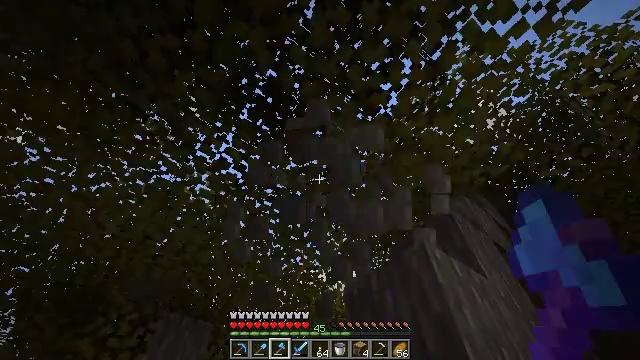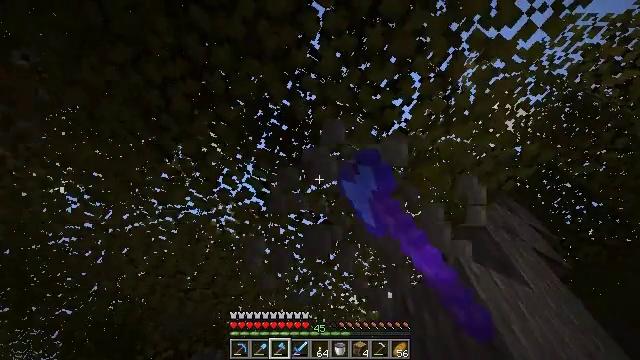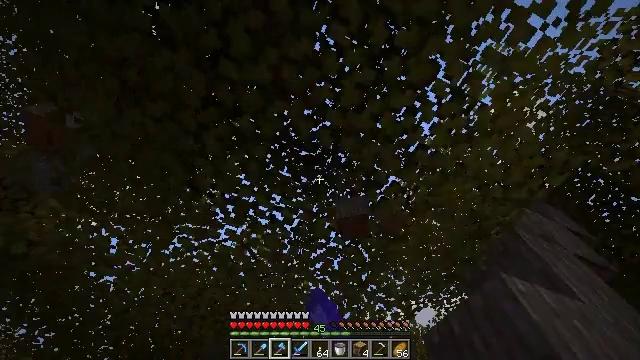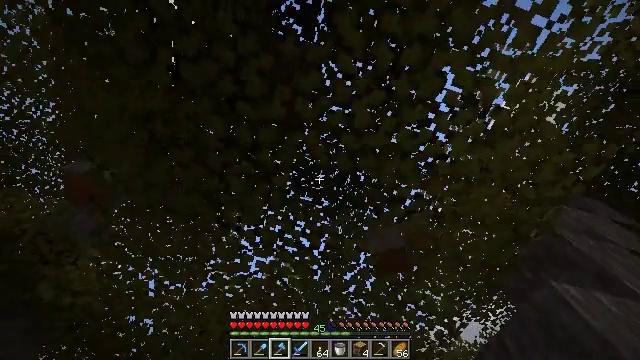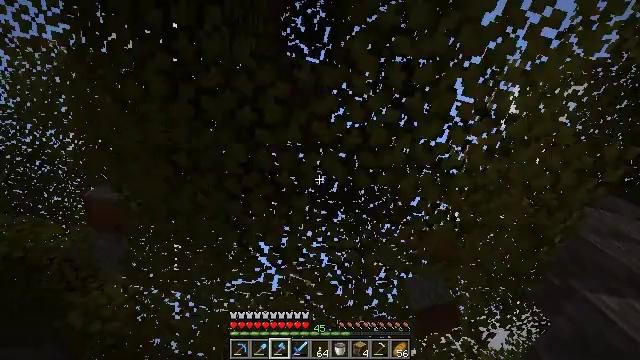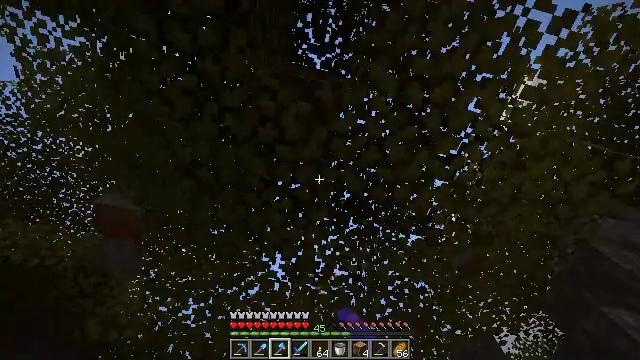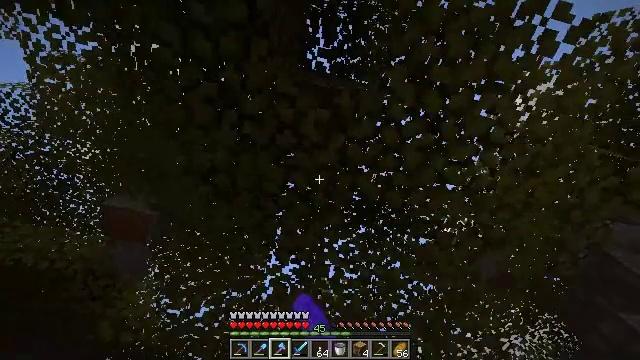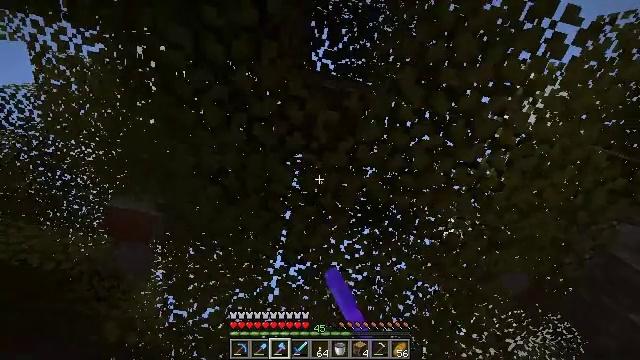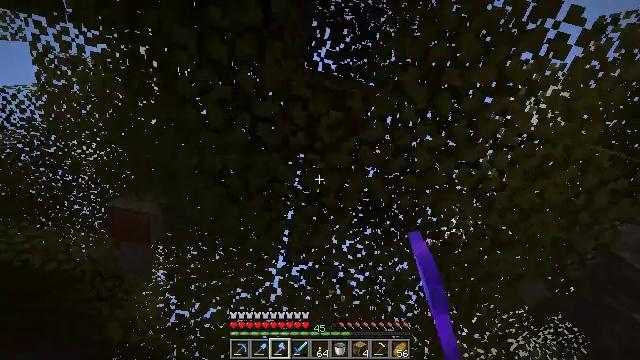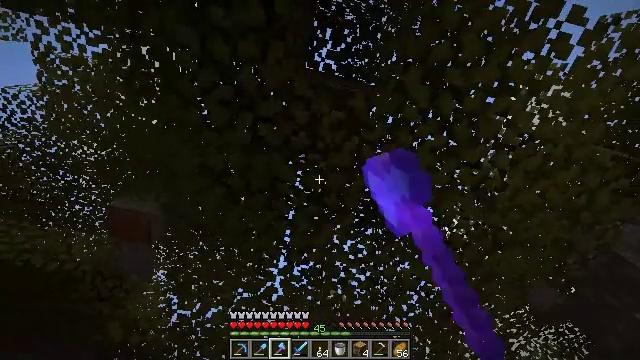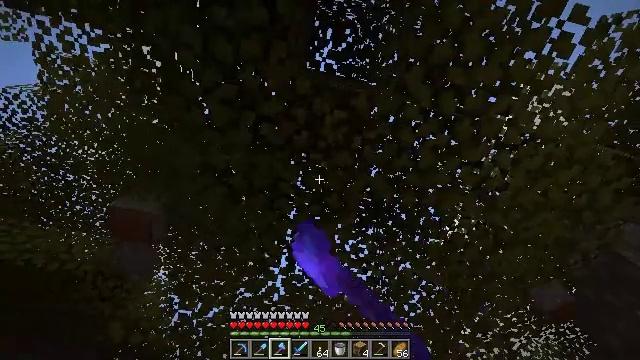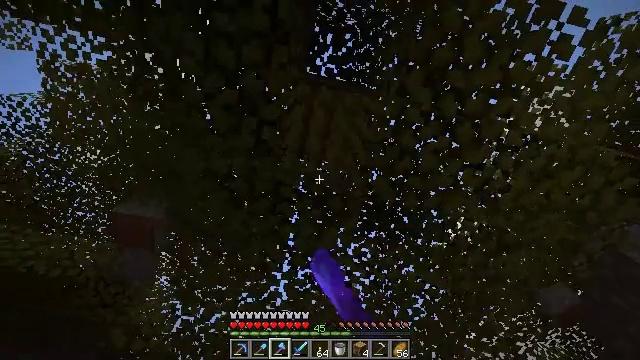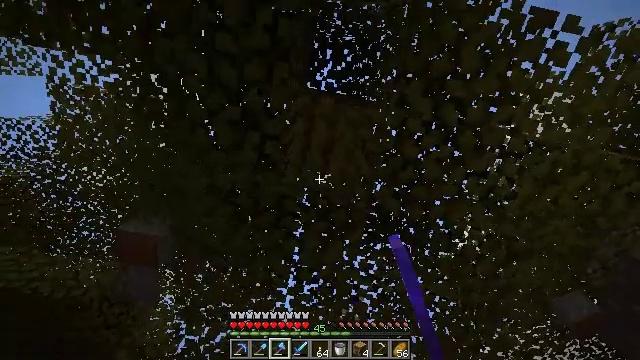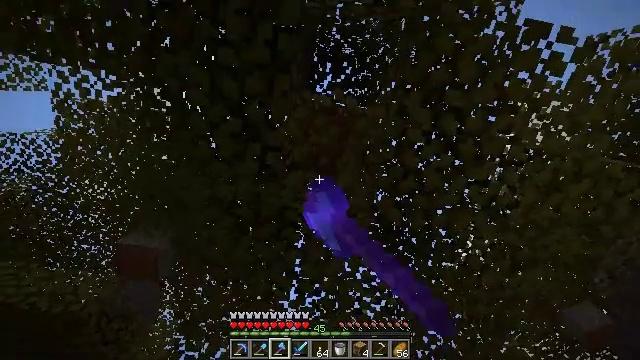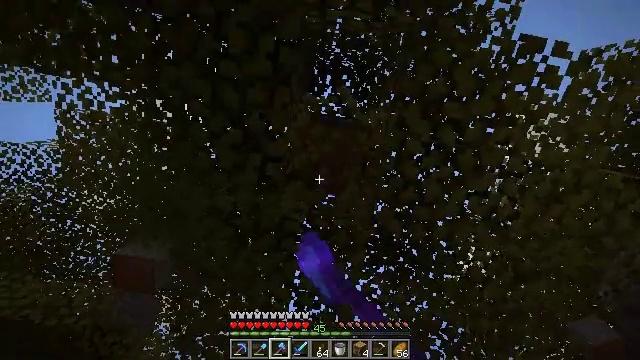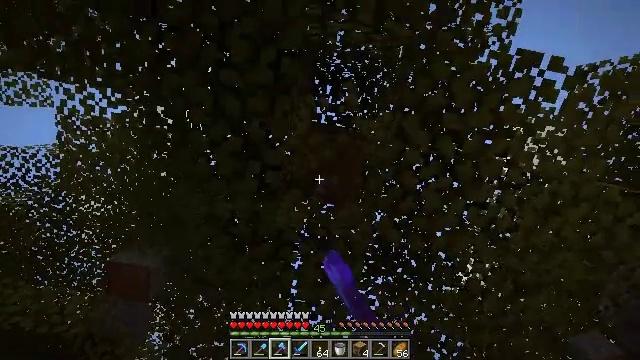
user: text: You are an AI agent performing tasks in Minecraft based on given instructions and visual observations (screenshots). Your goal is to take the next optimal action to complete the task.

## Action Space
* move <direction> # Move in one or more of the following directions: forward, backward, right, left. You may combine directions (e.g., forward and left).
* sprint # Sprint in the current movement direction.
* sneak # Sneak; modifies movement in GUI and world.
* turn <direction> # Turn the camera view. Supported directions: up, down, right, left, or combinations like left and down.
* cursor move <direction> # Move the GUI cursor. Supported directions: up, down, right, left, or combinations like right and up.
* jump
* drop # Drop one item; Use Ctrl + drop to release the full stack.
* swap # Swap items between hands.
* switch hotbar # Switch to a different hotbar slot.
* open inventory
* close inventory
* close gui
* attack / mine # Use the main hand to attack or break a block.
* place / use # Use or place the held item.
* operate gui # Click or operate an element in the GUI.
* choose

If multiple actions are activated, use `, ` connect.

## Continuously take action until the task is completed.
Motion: motion action
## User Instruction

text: Mine acacia leaves from the tree.
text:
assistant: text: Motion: move back and move left, turn left and up, attack / mine
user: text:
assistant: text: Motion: move back and move left, turn left and up, attack / mine
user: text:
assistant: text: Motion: move back and move left, turn left and up, attack / mine
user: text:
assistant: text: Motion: move back and move left, turn left and up, attack / mine
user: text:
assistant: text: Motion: move left, attack / mine
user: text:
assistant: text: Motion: attack / mine
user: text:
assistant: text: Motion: attack / mine
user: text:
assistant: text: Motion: attack / mine
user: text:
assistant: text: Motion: attack / mine
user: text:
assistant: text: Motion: attack / mine
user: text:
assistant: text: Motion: attack / mine
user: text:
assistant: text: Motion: turn left and up, attack / mine
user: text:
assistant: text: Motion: turn up, attack / mine
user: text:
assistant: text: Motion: turn up, attack / mine
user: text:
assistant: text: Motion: turn up, attack / mine
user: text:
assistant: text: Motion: attack / mine